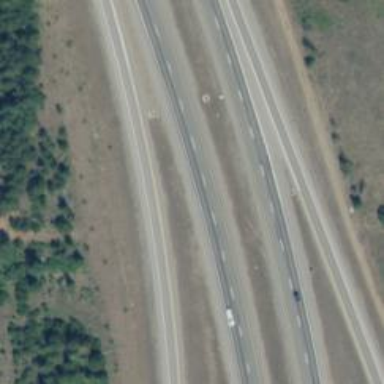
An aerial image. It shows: Trunk highway with expressway features.